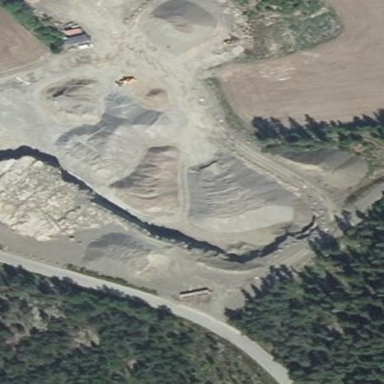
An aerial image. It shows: Quarry that is source of aggregate.